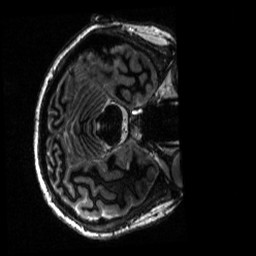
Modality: MP2RAGE
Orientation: axial
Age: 21
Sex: female
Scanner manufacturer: siemens
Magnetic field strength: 6.98 T
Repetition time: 6 s
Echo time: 0.00283 s